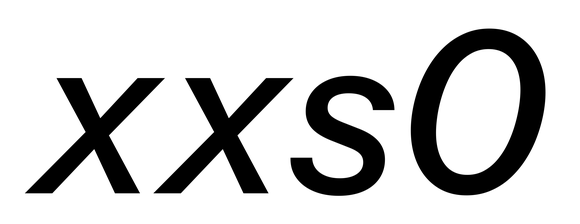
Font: InstrumentSans-Italic_Medium_Italic